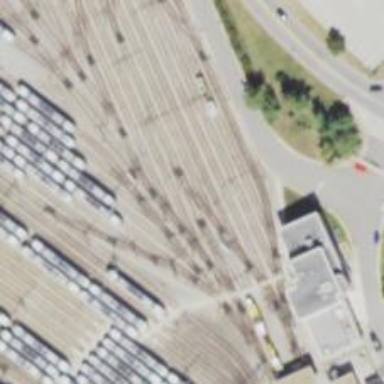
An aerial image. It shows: Light rail yard with electrified contact lines.